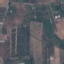
Land use / land cover: PermanentCrop